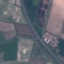
Land use / land cover: Highway